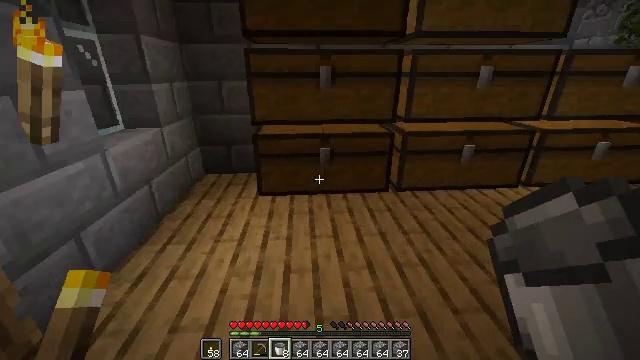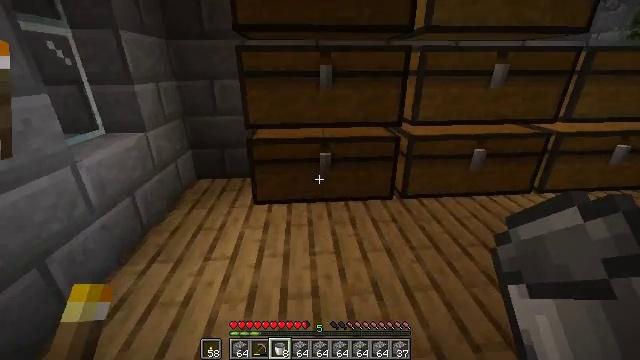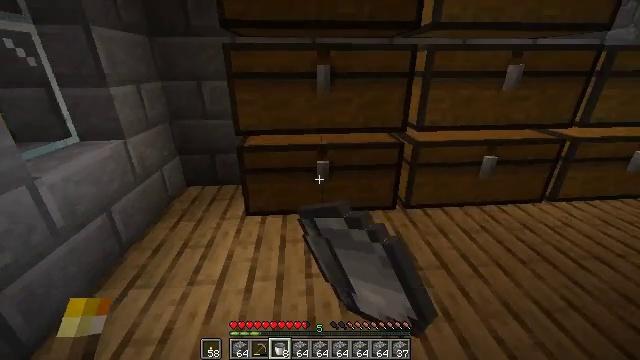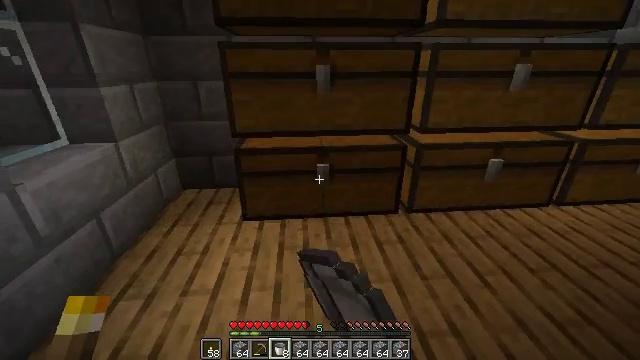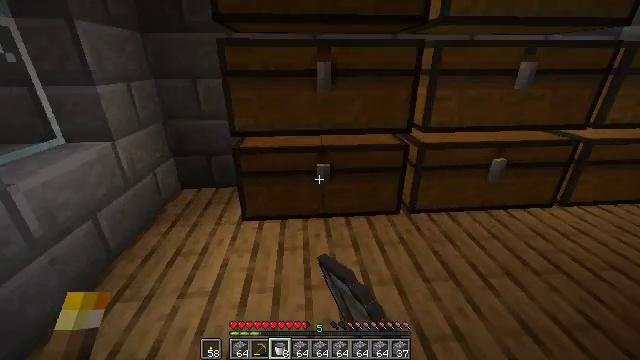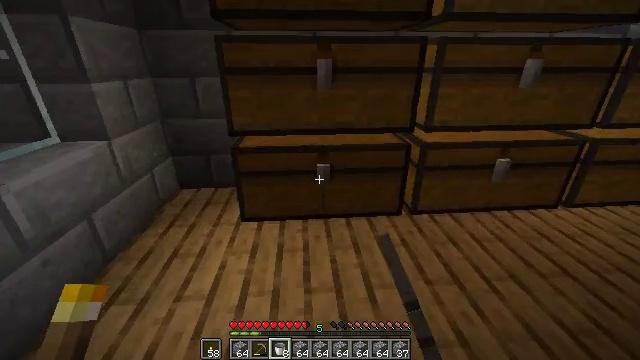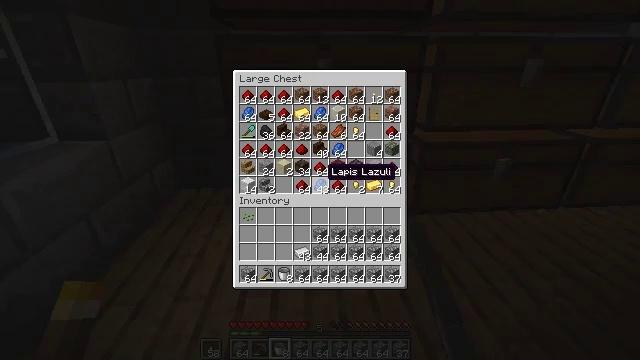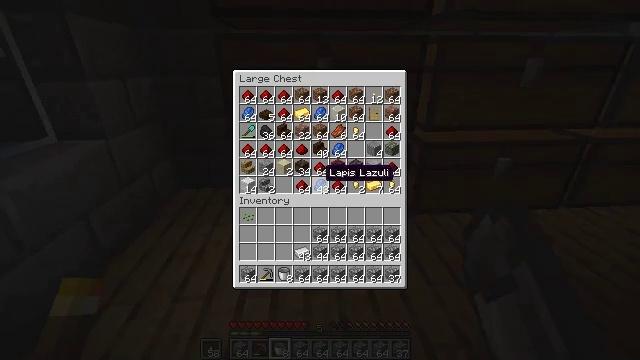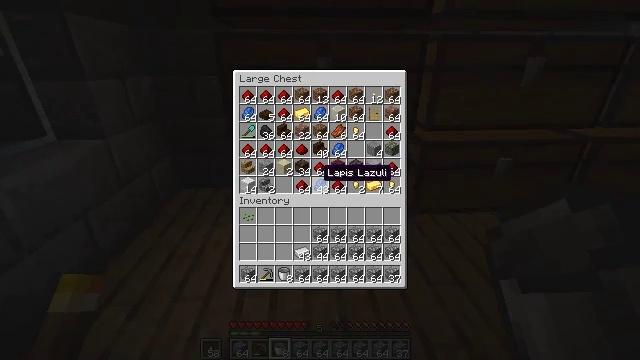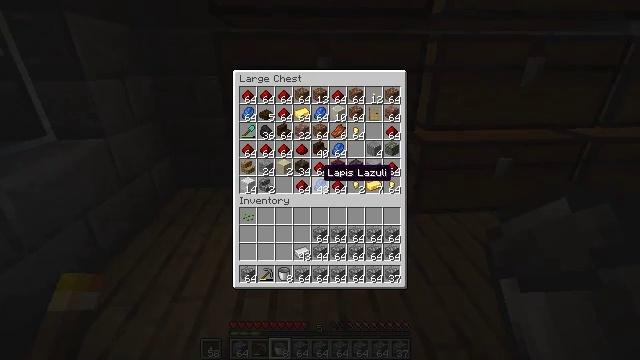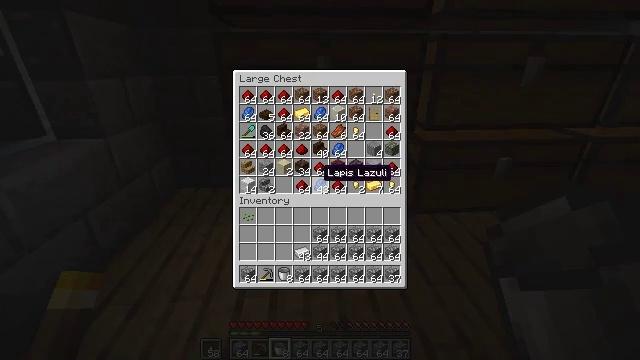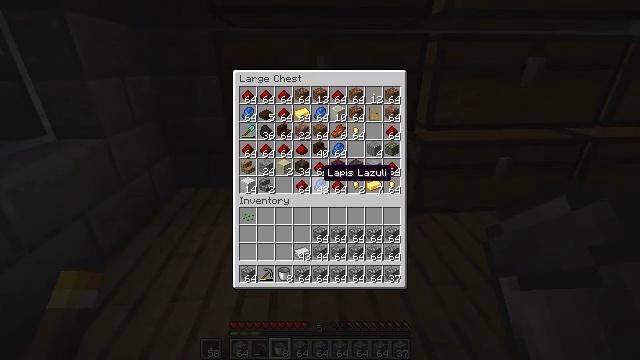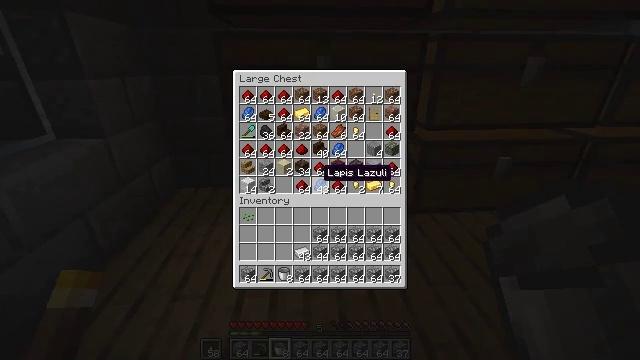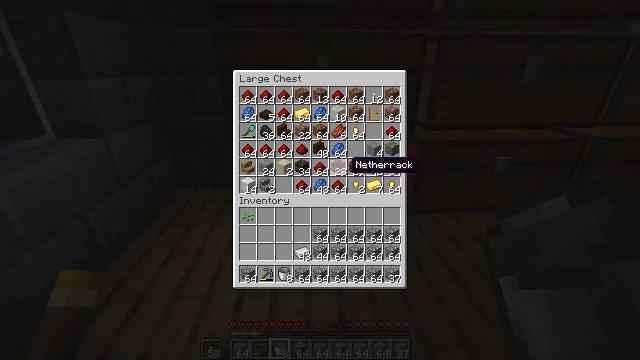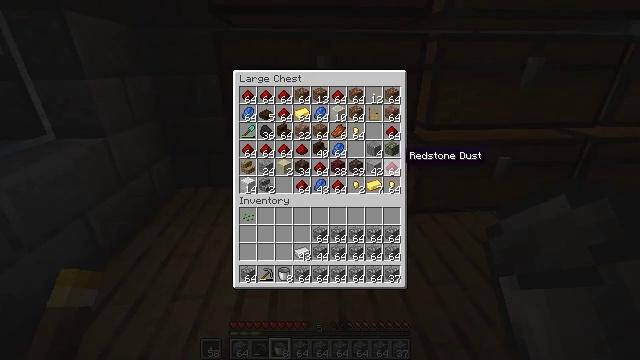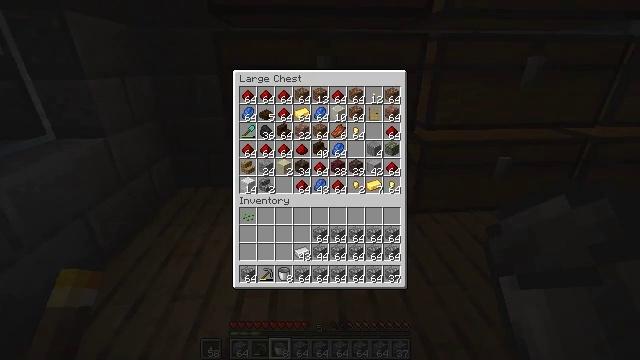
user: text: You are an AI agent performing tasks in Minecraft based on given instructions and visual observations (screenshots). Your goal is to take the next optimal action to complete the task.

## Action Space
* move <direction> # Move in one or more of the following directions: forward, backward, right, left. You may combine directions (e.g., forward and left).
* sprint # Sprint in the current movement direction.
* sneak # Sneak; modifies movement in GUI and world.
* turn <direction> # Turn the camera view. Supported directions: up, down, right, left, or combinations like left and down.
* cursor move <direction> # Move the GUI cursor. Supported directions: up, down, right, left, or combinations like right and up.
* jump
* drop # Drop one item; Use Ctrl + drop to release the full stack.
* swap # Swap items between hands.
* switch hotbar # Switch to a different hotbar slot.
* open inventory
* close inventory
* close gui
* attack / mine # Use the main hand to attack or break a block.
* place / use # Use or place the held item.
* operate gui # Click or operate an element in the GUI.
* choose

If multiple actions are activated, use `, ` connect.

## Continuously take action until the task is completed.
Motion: motion action
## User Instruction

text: Use dark oak planks to craft a dark oak trapdoor.
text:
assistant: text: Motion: move forward, use / place
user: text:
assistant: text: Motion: move forward, use / place
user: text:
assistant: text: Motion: use / place
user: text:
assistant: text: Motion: use / place
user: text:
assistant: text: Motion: no_op
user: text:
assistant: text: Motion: open gui
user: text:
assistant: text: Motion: no_op
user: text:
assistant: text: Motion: no_op
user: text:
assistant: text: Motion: no_op
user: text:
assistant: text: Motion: no_op
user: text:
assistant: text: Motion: no_op
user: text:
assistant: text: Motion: no_op
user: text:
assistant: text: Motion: cursor move right and up
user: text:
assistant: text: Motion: cursor move right and up
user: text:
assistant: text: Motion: cursor move right
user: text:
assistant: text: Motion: no_op
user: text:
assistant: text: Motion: no_op
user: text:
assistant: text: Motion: no_op
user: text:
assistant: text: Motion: no_op
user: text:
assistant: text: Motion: no_op
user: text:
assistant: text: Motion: no_op
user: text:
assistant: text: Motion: no_op
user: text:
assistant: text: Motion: no_op
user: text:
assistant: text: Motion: no_op
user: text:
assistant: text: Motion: no_op
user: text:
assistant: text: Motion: no_op
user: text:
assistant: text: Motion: no_op
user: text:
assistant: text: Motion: no_op
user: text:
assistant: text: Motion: no_op
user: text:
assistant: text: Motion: no_op